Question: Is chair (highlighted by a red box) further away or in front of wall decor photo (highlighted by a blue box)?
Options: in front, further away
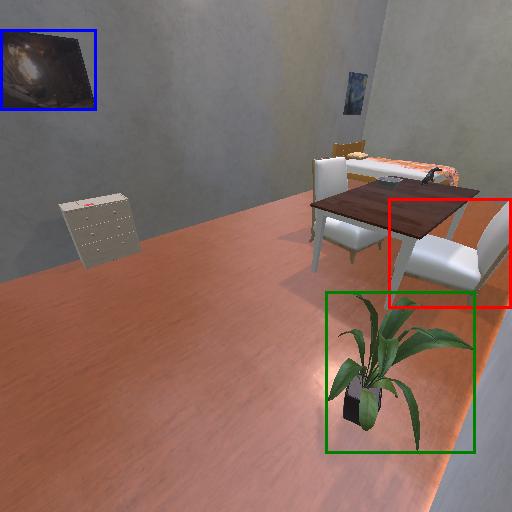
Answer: in front